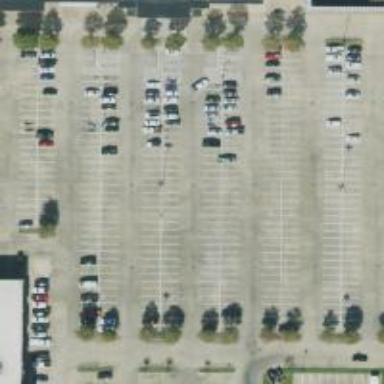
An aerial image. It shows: Parking space.